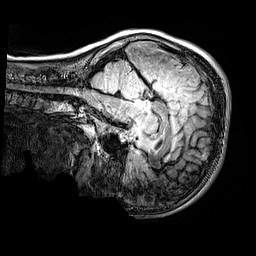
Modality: FLAIR
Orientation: sagittal
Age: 11
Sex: male
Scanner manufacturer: siemens
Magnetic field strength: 3 T
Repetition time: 5 s
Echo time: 0.388 s